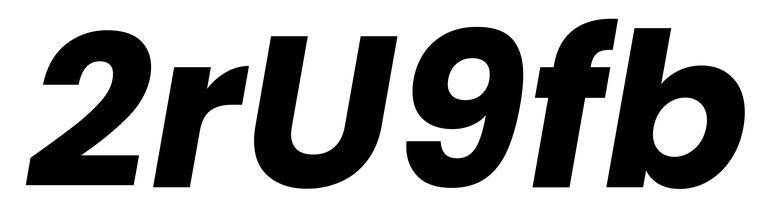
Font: Poppins-BoldItalic